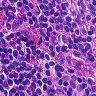
Metastatic tissue present: no